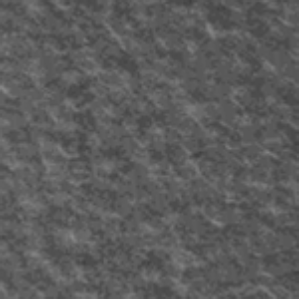
Label: frost